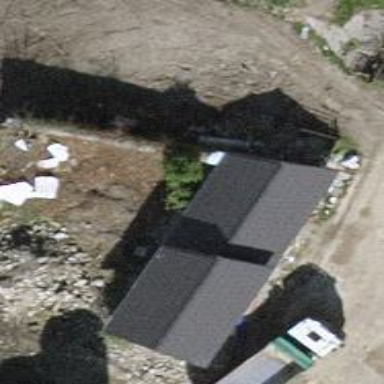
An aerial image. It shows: Farm auxiliary building.